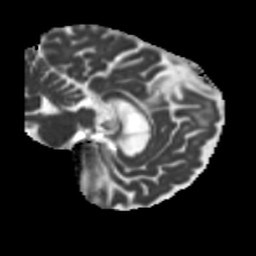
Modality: MD
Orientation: sagittal
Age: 68
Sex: male
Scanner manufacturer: siemens
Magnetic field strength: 3 T
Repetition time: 5.25 s
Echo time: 0.08 s